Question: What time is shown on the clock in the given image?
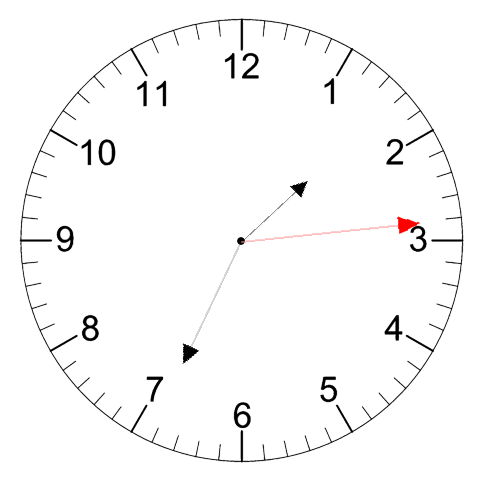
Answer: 01:34:14